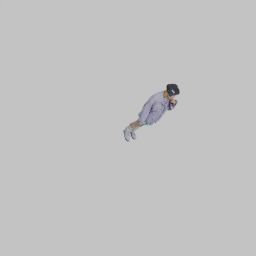
Label: people